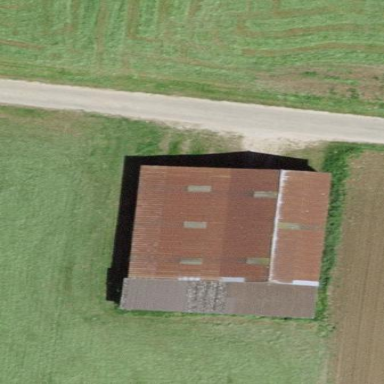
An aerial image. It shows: Farm auxiliary building.